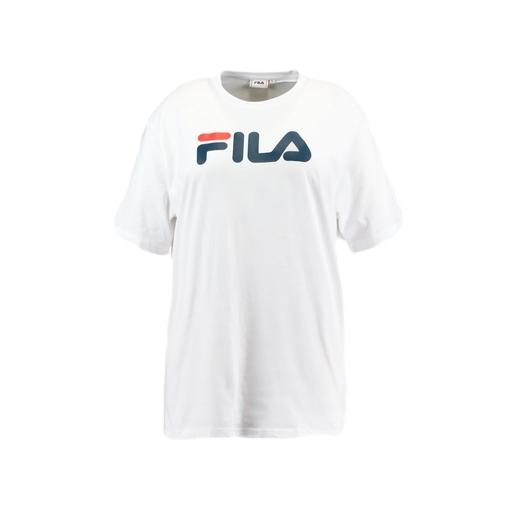
white logo-print t-shirt, white logo graphic tee, white logo t-shirt, white background